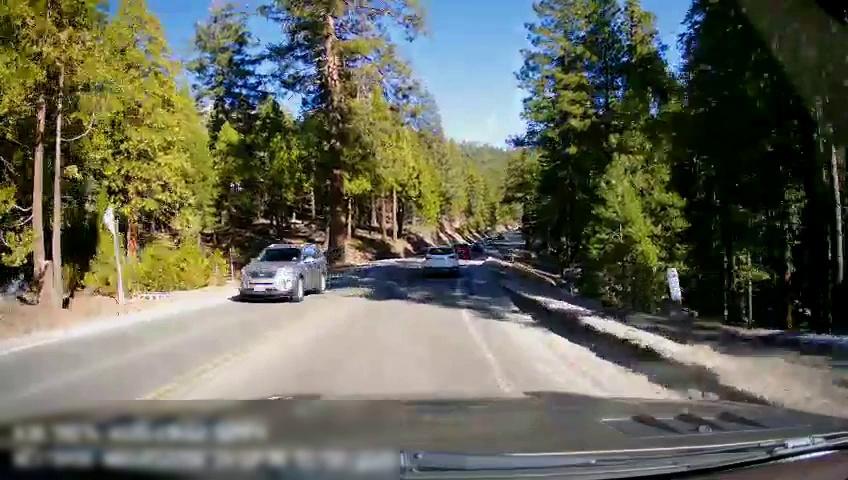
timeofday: Day
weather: Sunny
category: Drivable Space
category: Vehicles | SUV
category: Vehicles | SUV
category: Vehicles | SUV
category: Lanes | Current Lane
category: Lanes | Alternate Lane